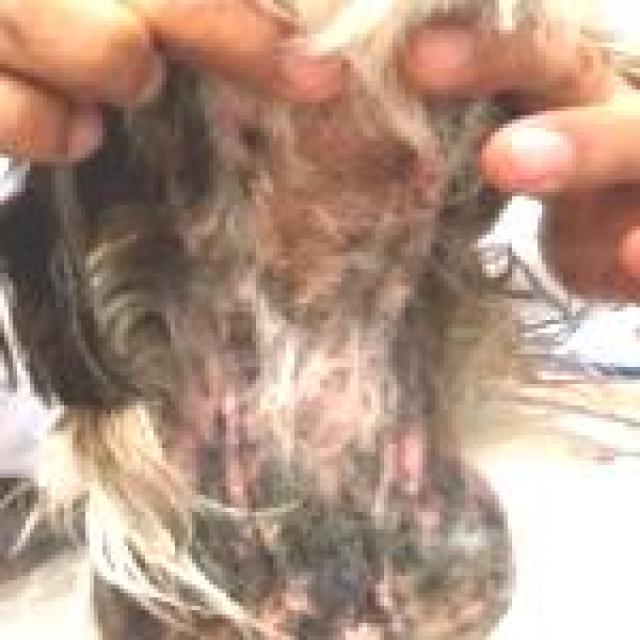
Canine fungal skin infection — characterized by alopecia, scaling, crusting, and circular lesions. Common agents include Malassezia and Candida species.